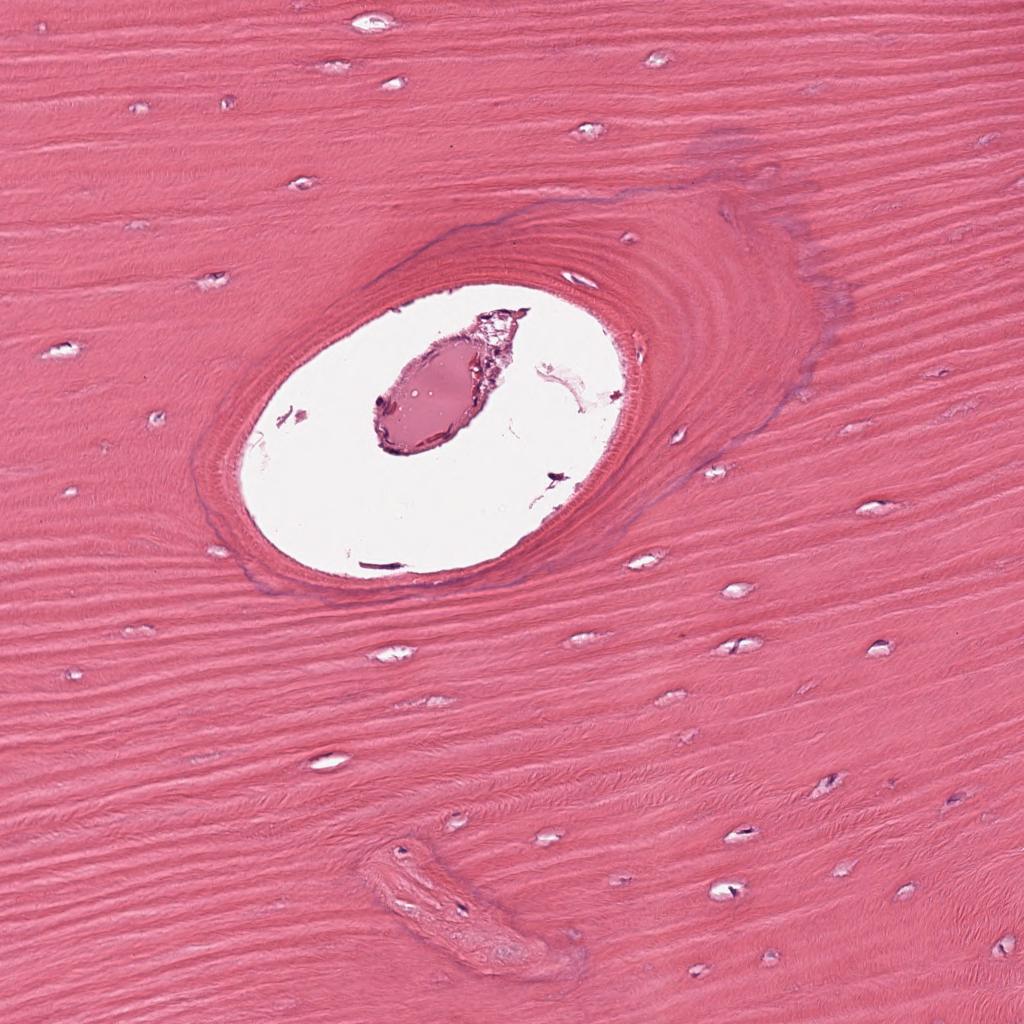
Label: Non-Tumor